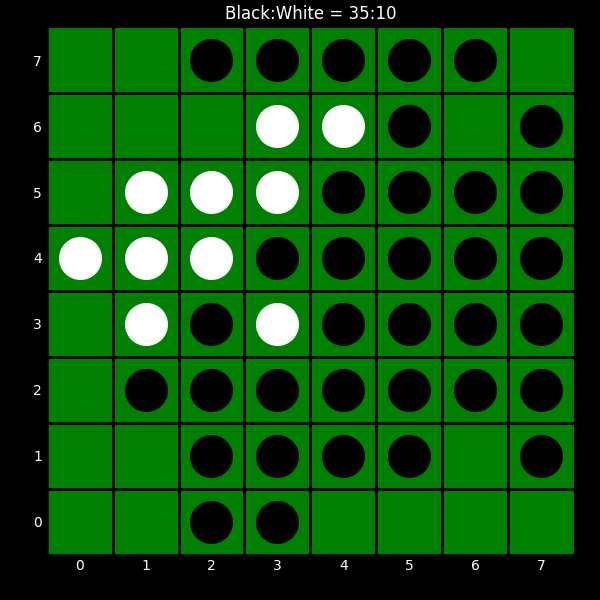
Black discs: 35
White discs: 10